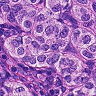
Metastatic tissue present: yes